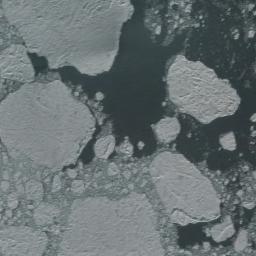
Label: sea_ice